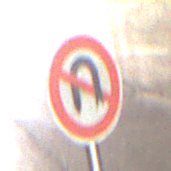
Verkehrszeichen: VerbotWenden
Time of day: Midday
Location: Roofed (Tunnel)
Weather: NotSpecified
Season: NotSpecified
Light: Natural